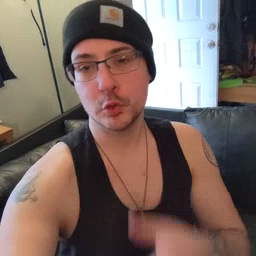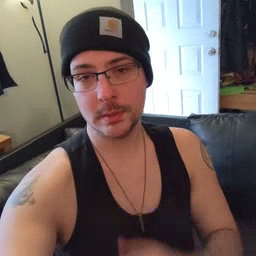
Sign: drink